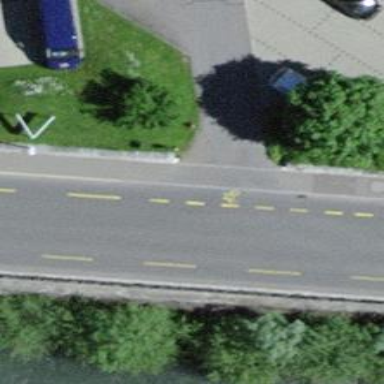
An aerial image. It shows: Public transport stop position.